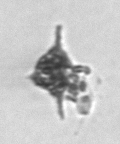
Label: Dictyocha